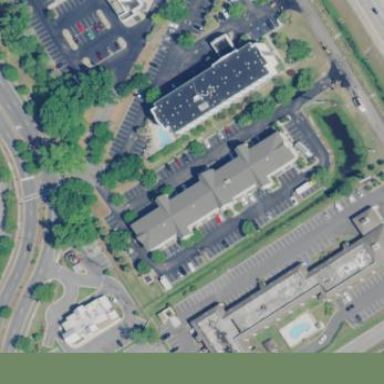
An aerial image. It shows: Hotel building.